Question: In my iPhone App I want to add Graph as shown below
!
How can I plot this kind of graph in my iphone App using coreplot
please Help and Suggest
Thanks.
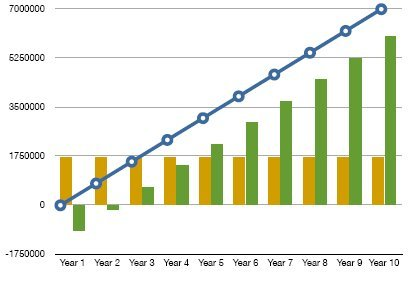
Answer: You will need 3 plots--two bar plots and a scatter plot. The "Year x" labels on the x-axis are easy if you set up the 'labelFormatter' correctly.
Look at the example programs provided with Core Plot for ideas on how to get started.